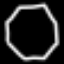
Label: octagon